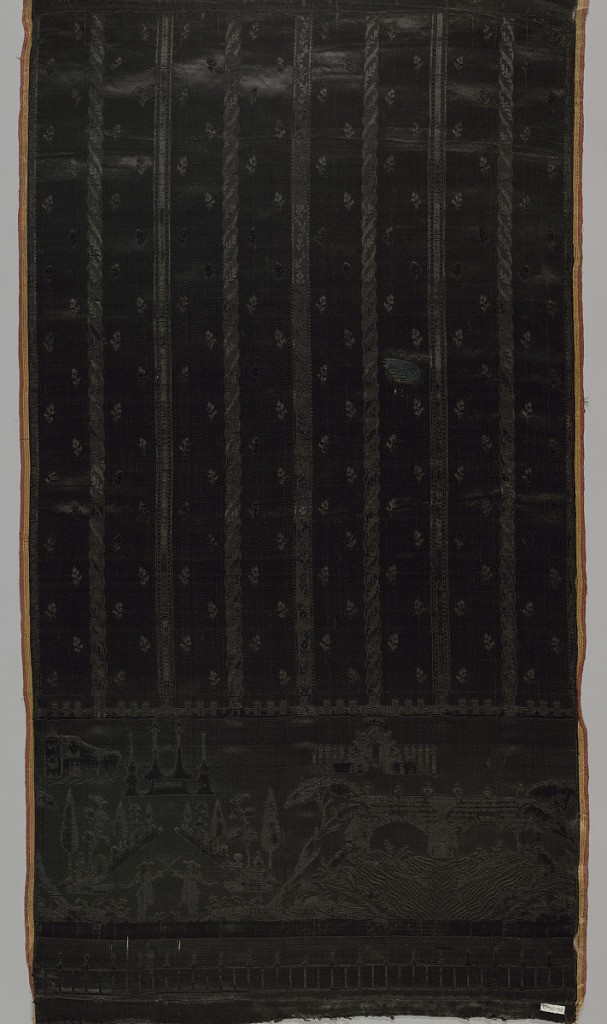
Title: Skirt panel
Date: late 18th century
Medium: silk Technique: supplementary warp pile (velvet), cut and uncut
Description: Skirt panel in all black with a pattern in cut and uncut pile. Narrow decorated vertical stripes on ground scattered with tiny sprigs. Deep hem decoration of symmetrical scenes of fishing figures on either side of a stream swirling under a double-arched bridge alternating with dueling figures in front of allée of obelisks. Portico topped by coronet and with unidentified initials "LL" in background. Wide pink and yellow striped satin selvages.